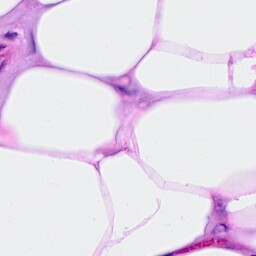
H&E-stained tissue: Breast